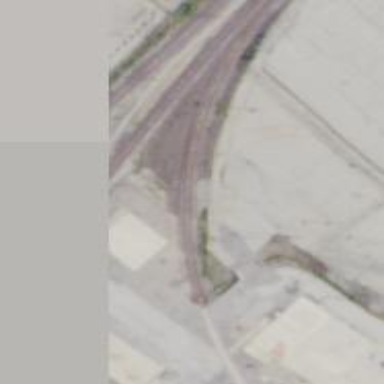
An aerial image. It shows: Rail spur service.